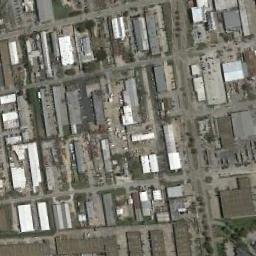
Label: industrial_area